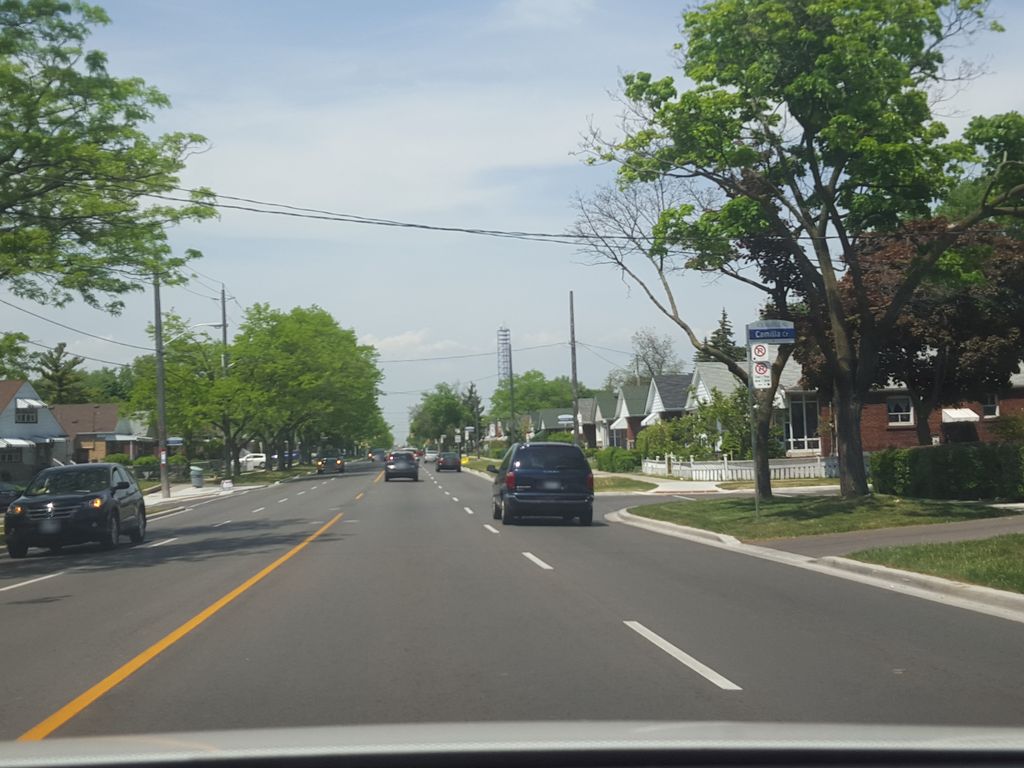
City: toronto